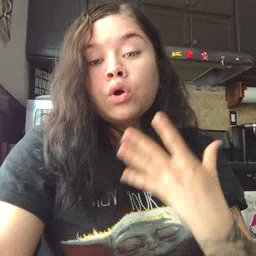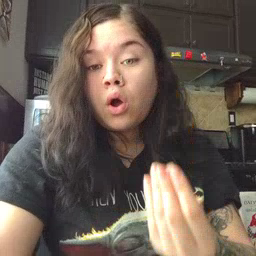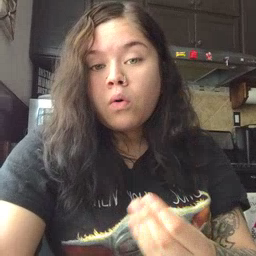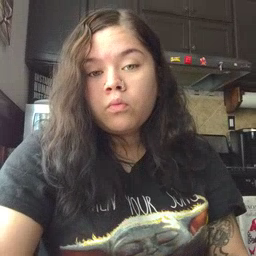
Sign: go